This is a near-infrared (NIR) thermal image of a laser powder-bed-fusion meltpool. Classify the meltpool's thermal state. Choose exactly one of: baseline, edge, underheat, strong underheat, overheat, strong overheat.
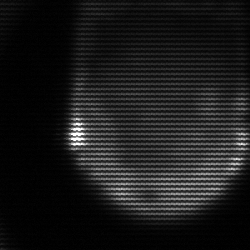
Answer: edge